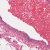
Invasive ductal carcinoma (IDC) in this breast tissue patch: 0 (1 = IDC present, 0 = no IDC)